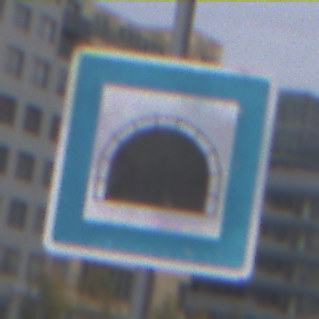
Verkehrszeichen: Tunnel
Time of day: Midday
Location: Outdoor (Urban)
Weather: Overcast
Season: NotSpecified
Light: Natural